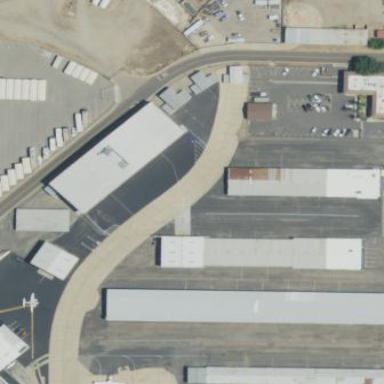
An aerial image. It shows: Meadows Field Airplane Hangars building.